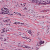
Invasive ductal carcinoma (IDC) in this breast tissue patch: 1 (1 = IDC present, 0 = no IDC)